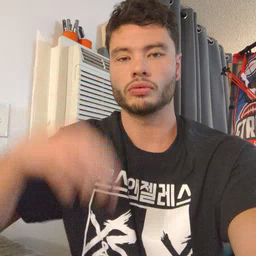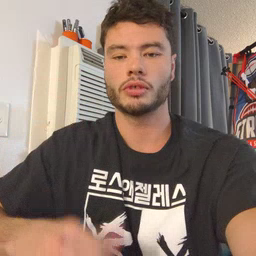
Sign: boat